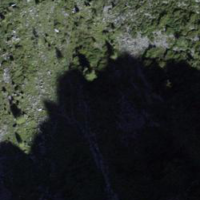
EUNIS habitat code: 23
Species observed at this site:
Miramella alpina